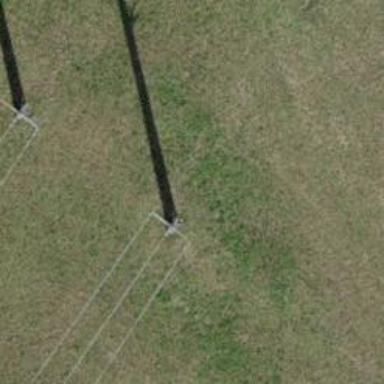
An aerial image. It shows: Three cables of power line.